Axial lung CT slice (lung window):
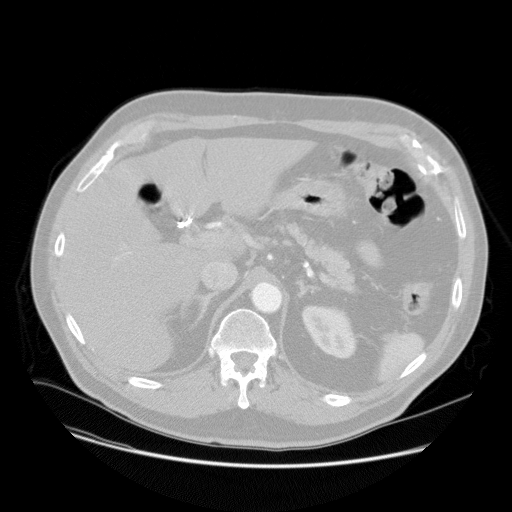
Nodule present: no